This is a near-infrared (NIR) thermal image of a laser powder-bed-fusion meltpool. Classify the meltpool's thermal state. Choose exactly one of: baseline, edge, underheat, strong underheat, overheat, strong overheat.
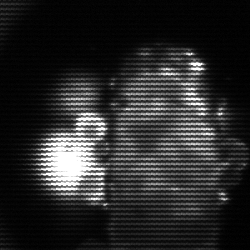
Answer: strong underheat